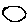
Label: circle